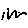
Label: zigzag